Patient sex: F
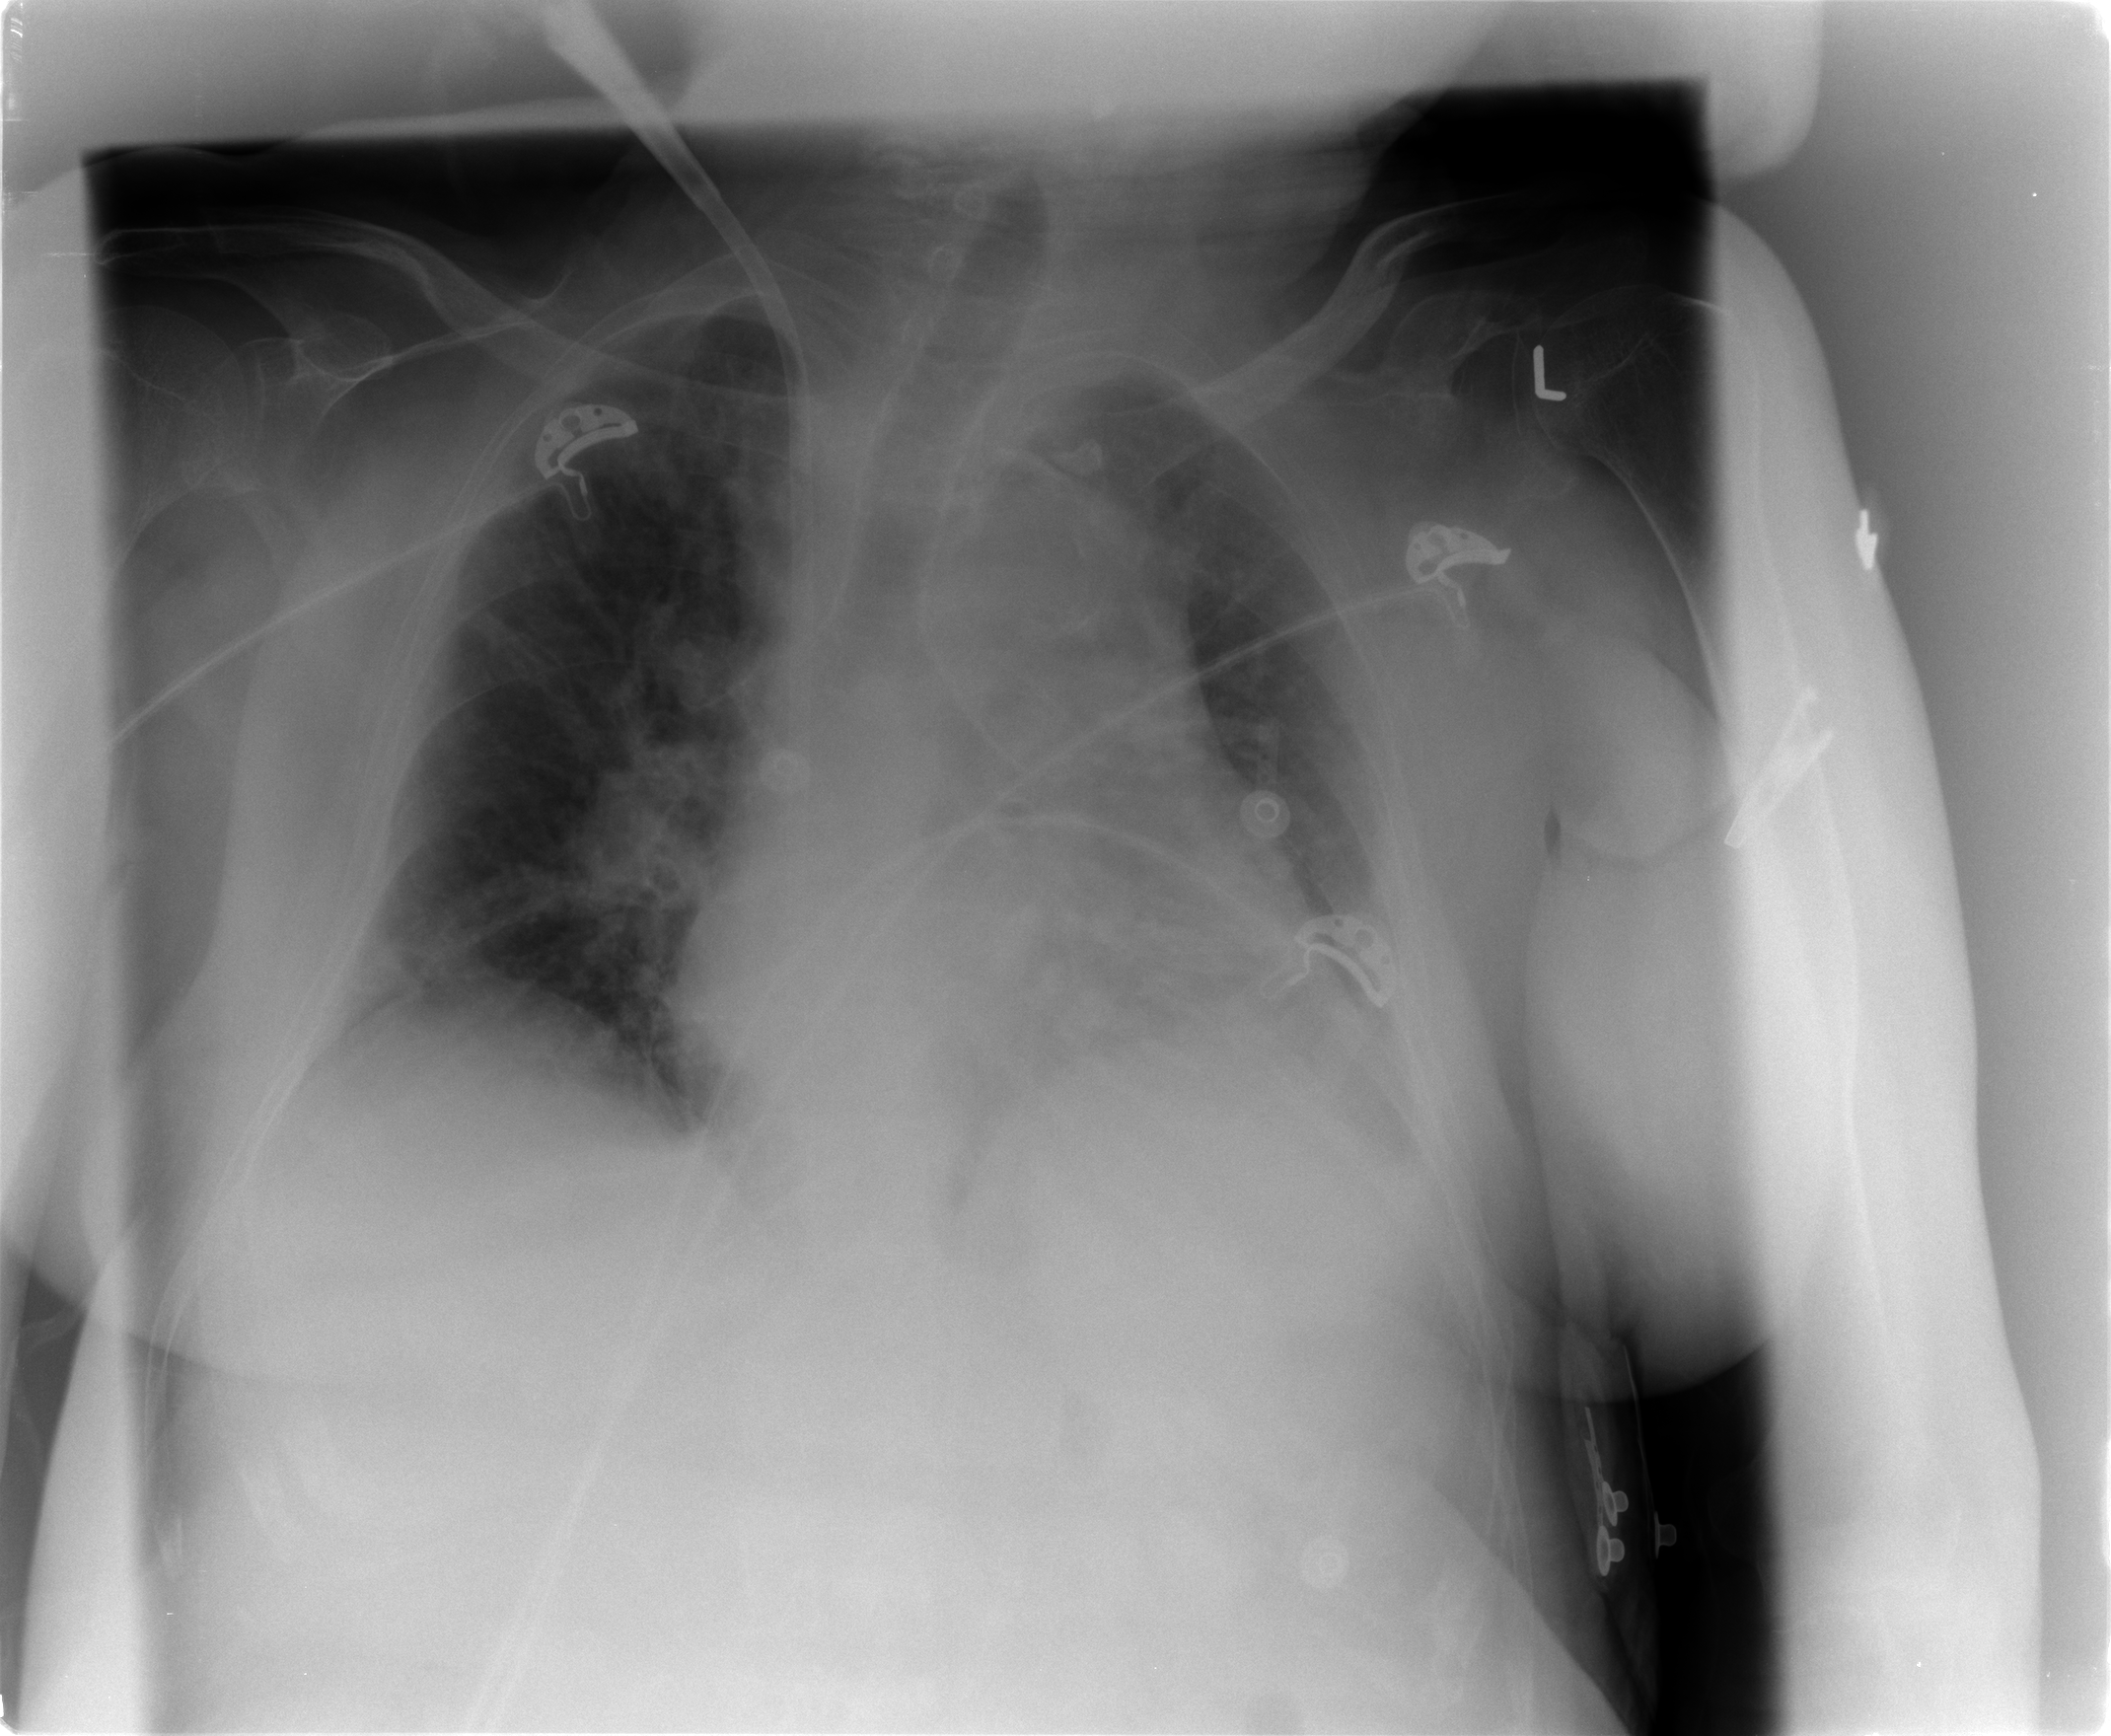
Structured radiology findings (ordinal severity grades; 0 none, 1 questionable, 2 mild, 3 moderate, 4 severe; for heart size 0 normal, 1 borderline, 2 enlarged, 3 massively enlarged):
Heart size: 2
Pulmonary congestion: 1
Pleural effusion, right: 0
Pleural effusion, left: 1
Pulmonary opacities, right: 0
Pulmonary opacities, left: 0
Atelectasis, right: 2
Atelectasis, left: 2